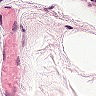
Metastatic tissue present: no